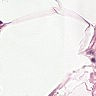
Metastatic tissue present: no